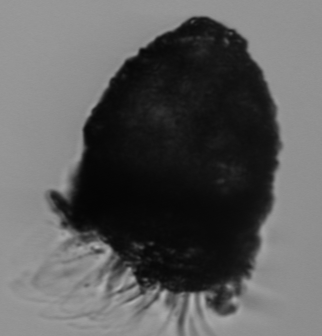
Label: Stenosemella_morphotype1